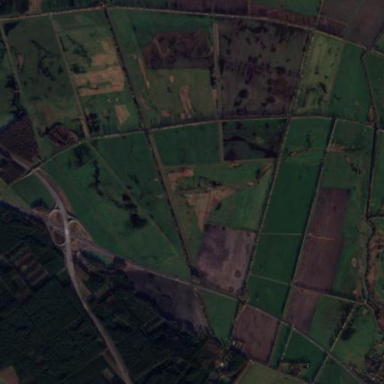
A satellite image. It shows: Picturesque farmland scene.